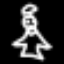
Label: angel